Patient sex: F
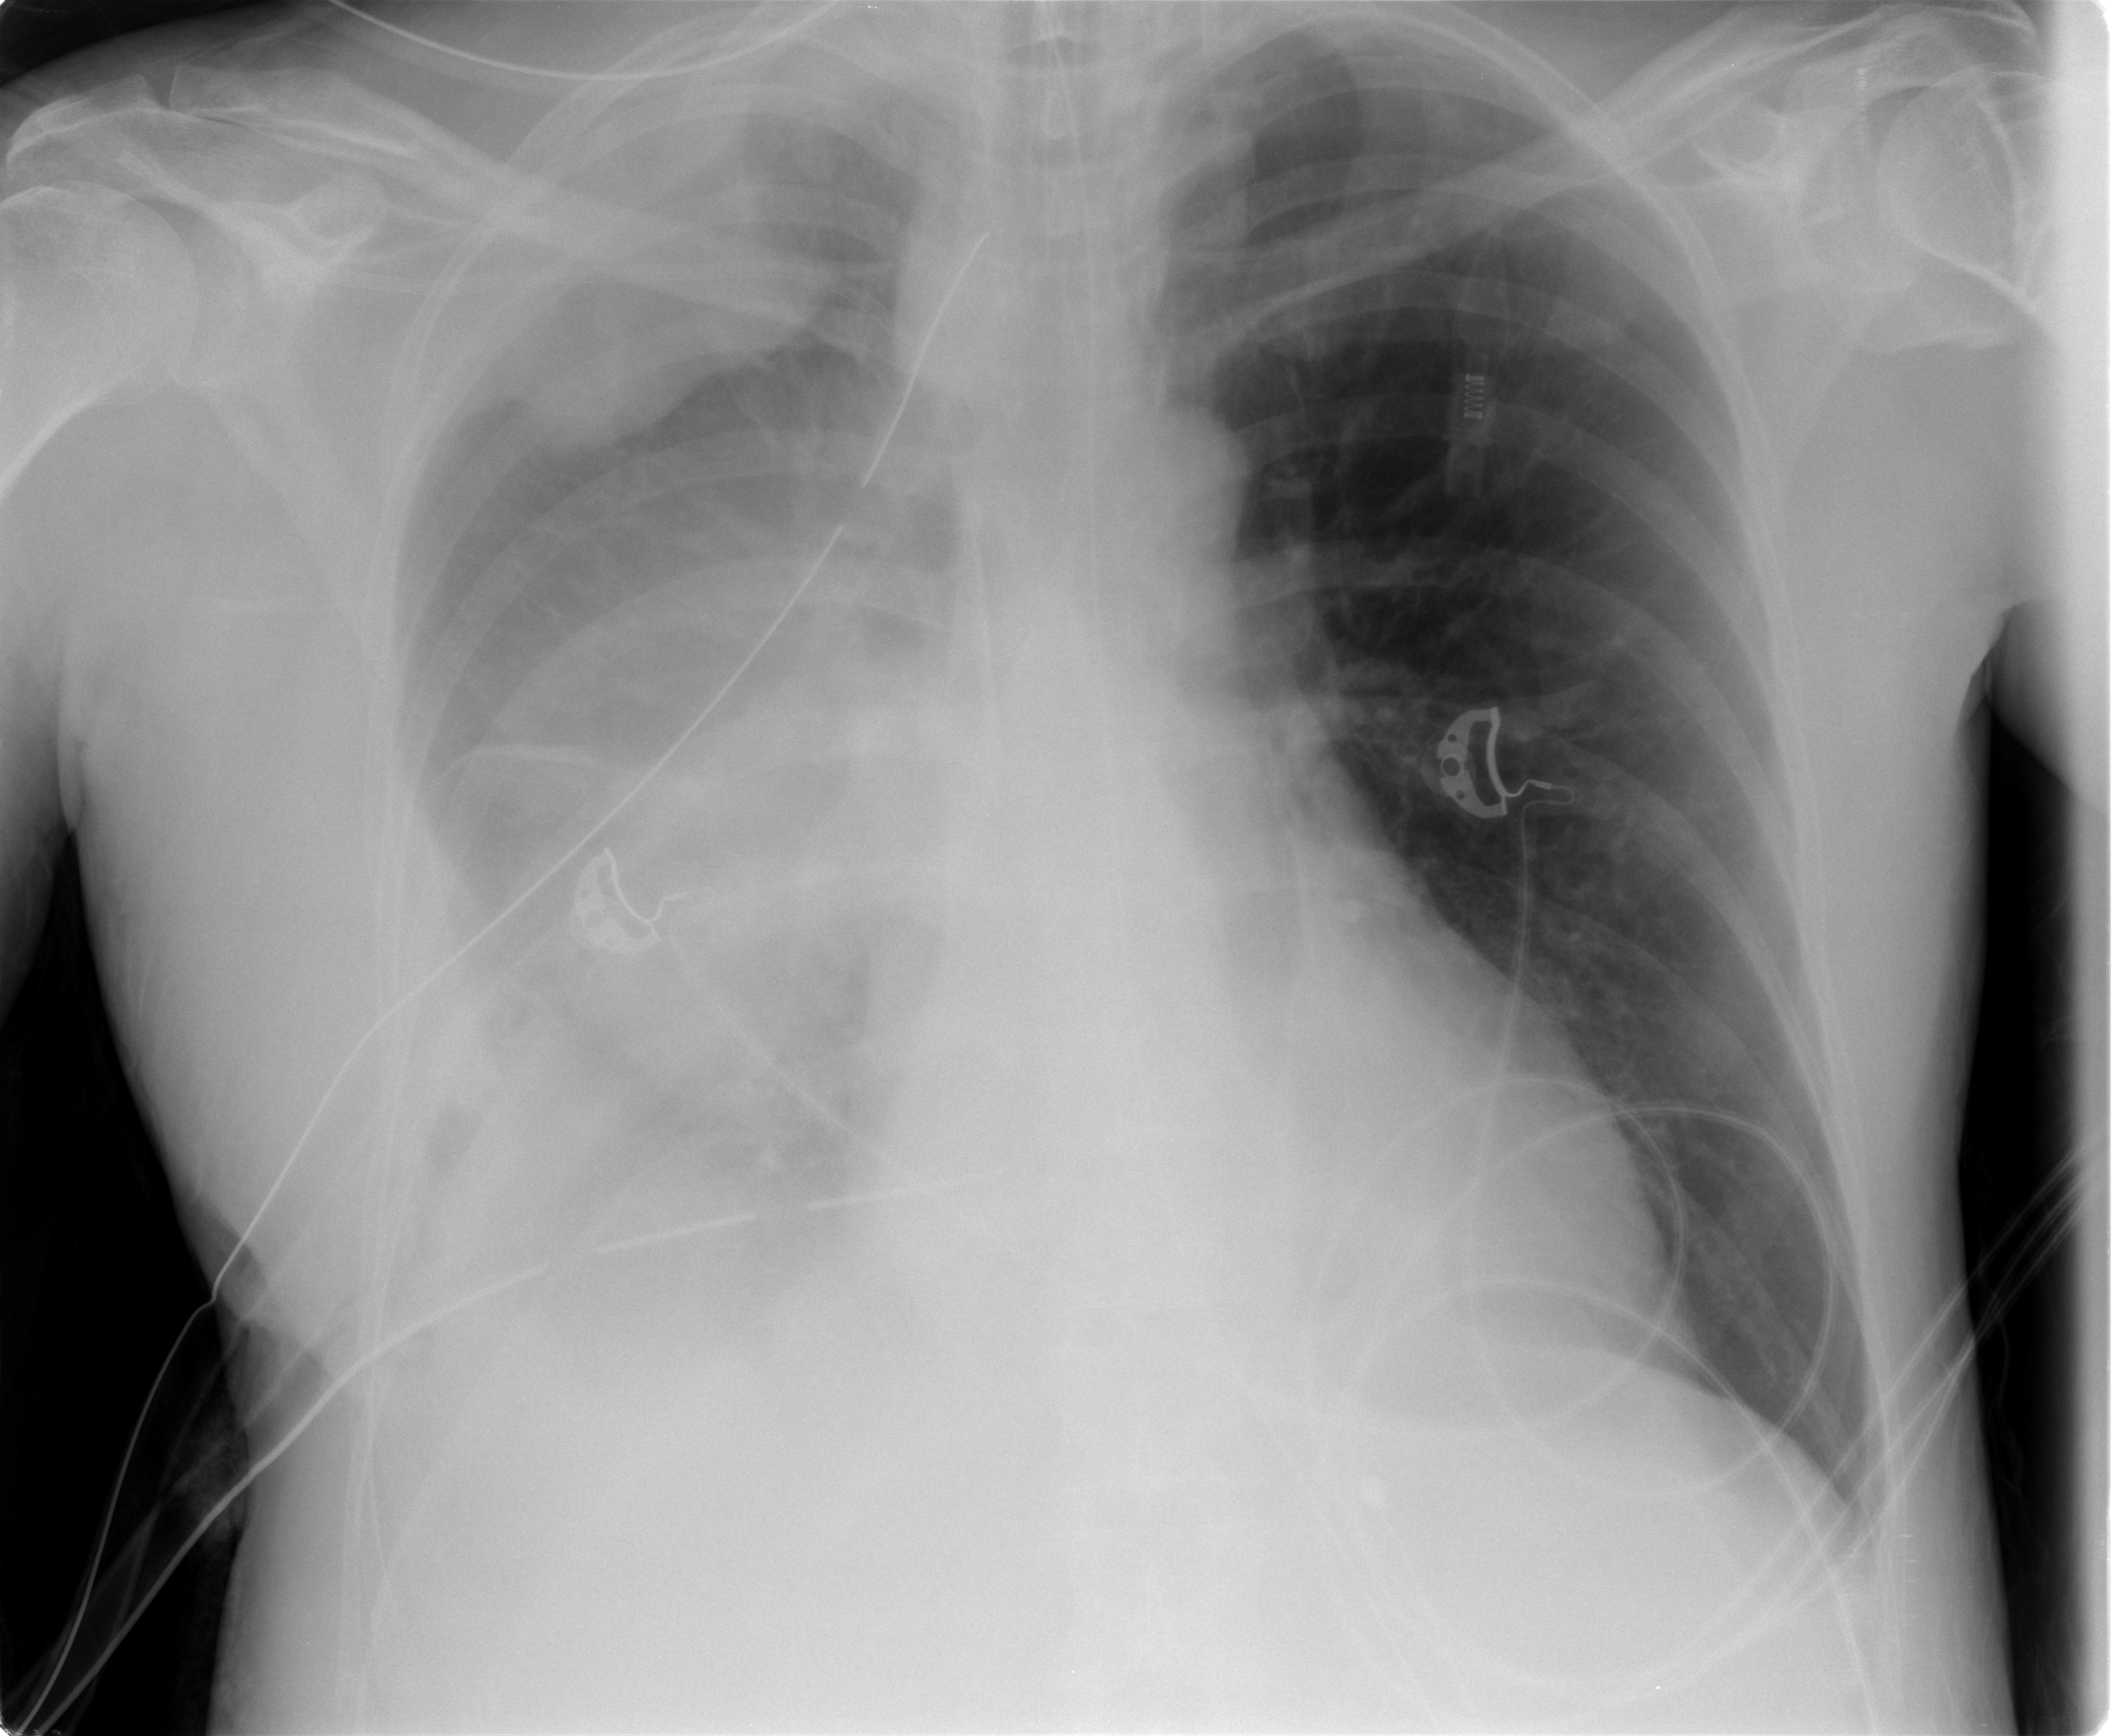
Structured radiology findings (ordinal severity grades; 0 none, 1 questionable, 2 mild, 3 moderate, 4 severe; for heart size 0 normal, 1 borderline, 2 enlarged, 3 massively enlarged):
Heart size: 0
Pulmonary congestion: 0
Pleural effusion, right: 3
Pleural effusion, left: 0
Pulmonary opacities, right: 3
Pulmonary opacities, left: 0
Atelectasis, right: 3
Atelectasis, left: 0